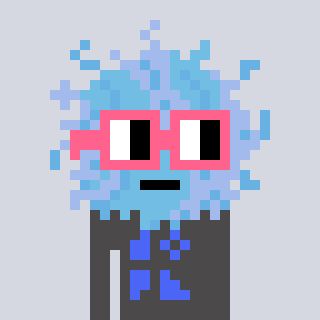
a pixel art character with square pink glasses, a lint-shaped head and a grayscale-colored body on a cool background